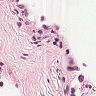
Metastatic tissue present: no